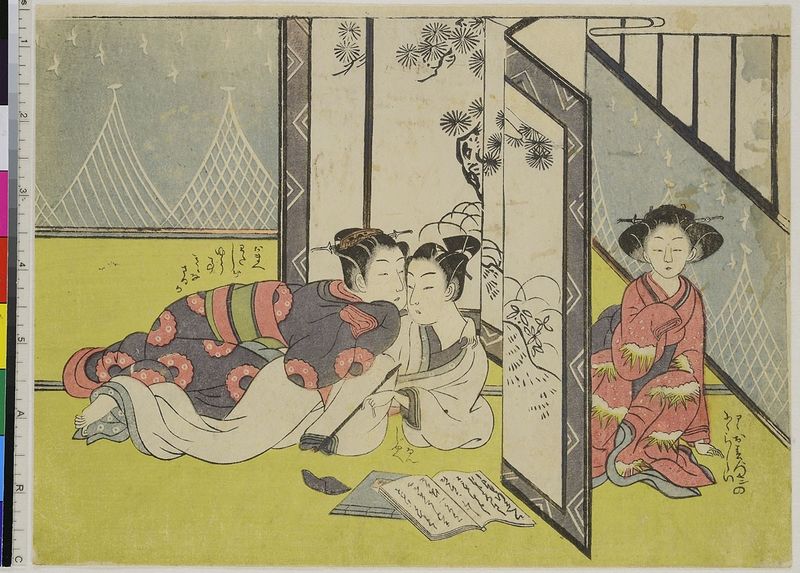
Künstler: Suzuki Harunobu
Standort: Hamburg
Institution: Museum für Kunst und Gewerbe Hamburg
Schlagwörter: zimmer, haus, innenraum, paar, holzschnitt, japan, paravent, erotik, japanisch, druckgraphik, druckgrafik, eifersucht, liebespaar, liebende, zeit, schreiber, emotionen, farbholzschnitt, wandschirm, edo, reproduktionen, druckerzeugnisse, gefühl